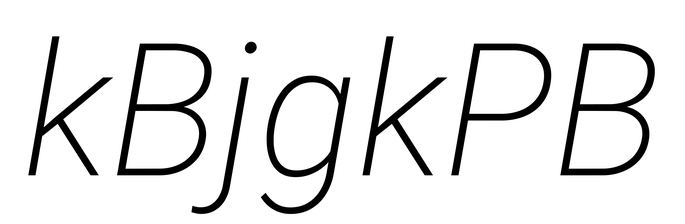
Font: Roboto-Italic_ExtraLight_Italic